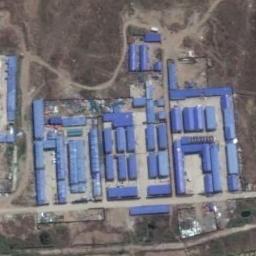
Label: industrial_area